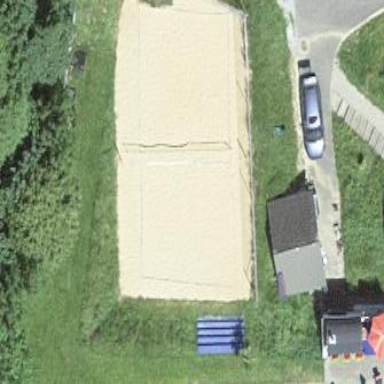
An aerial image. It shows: Beach volleyball pitch for leisure land activities.